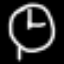
Label: clock